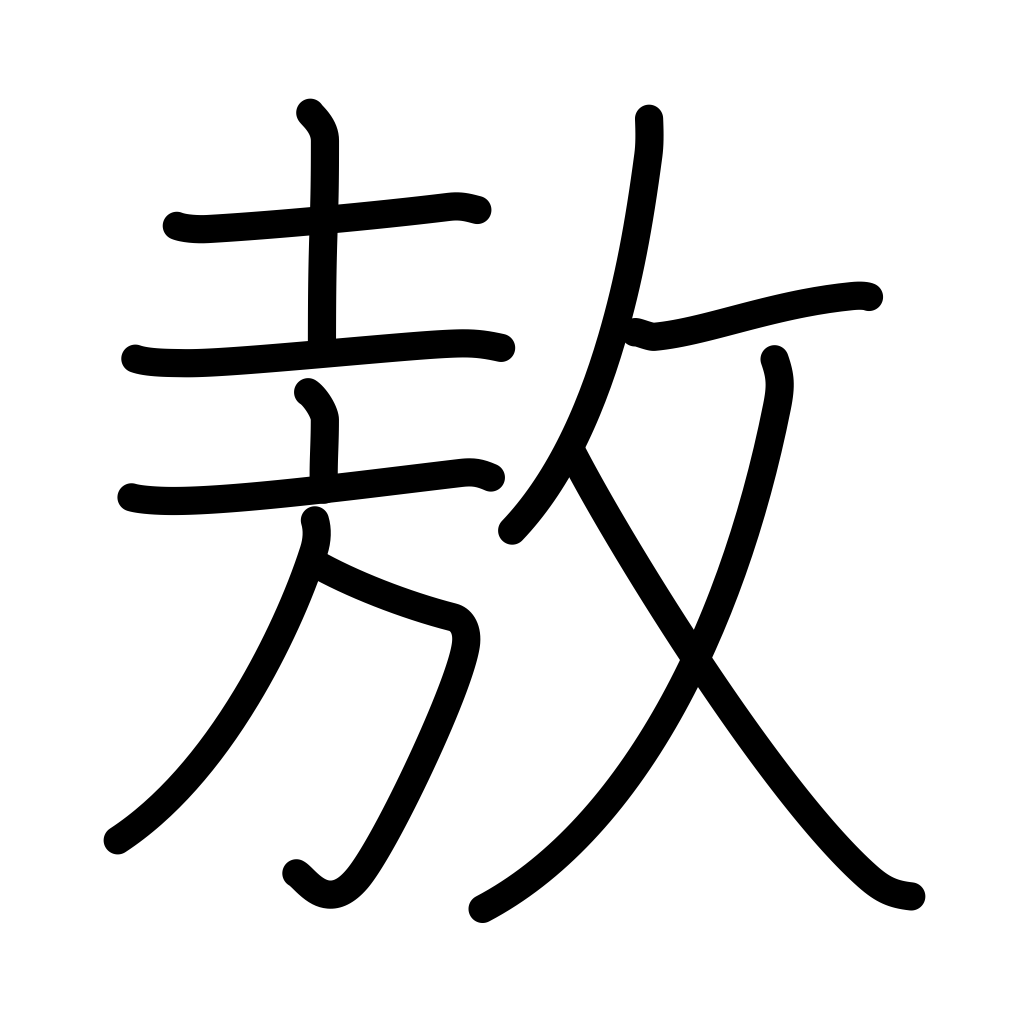
Meaning: play, be proud